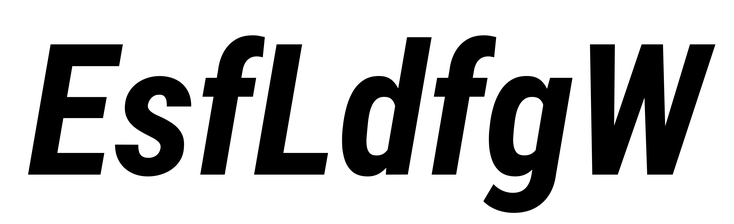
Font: Roboto-Italic_Condensed_Bold_Italic